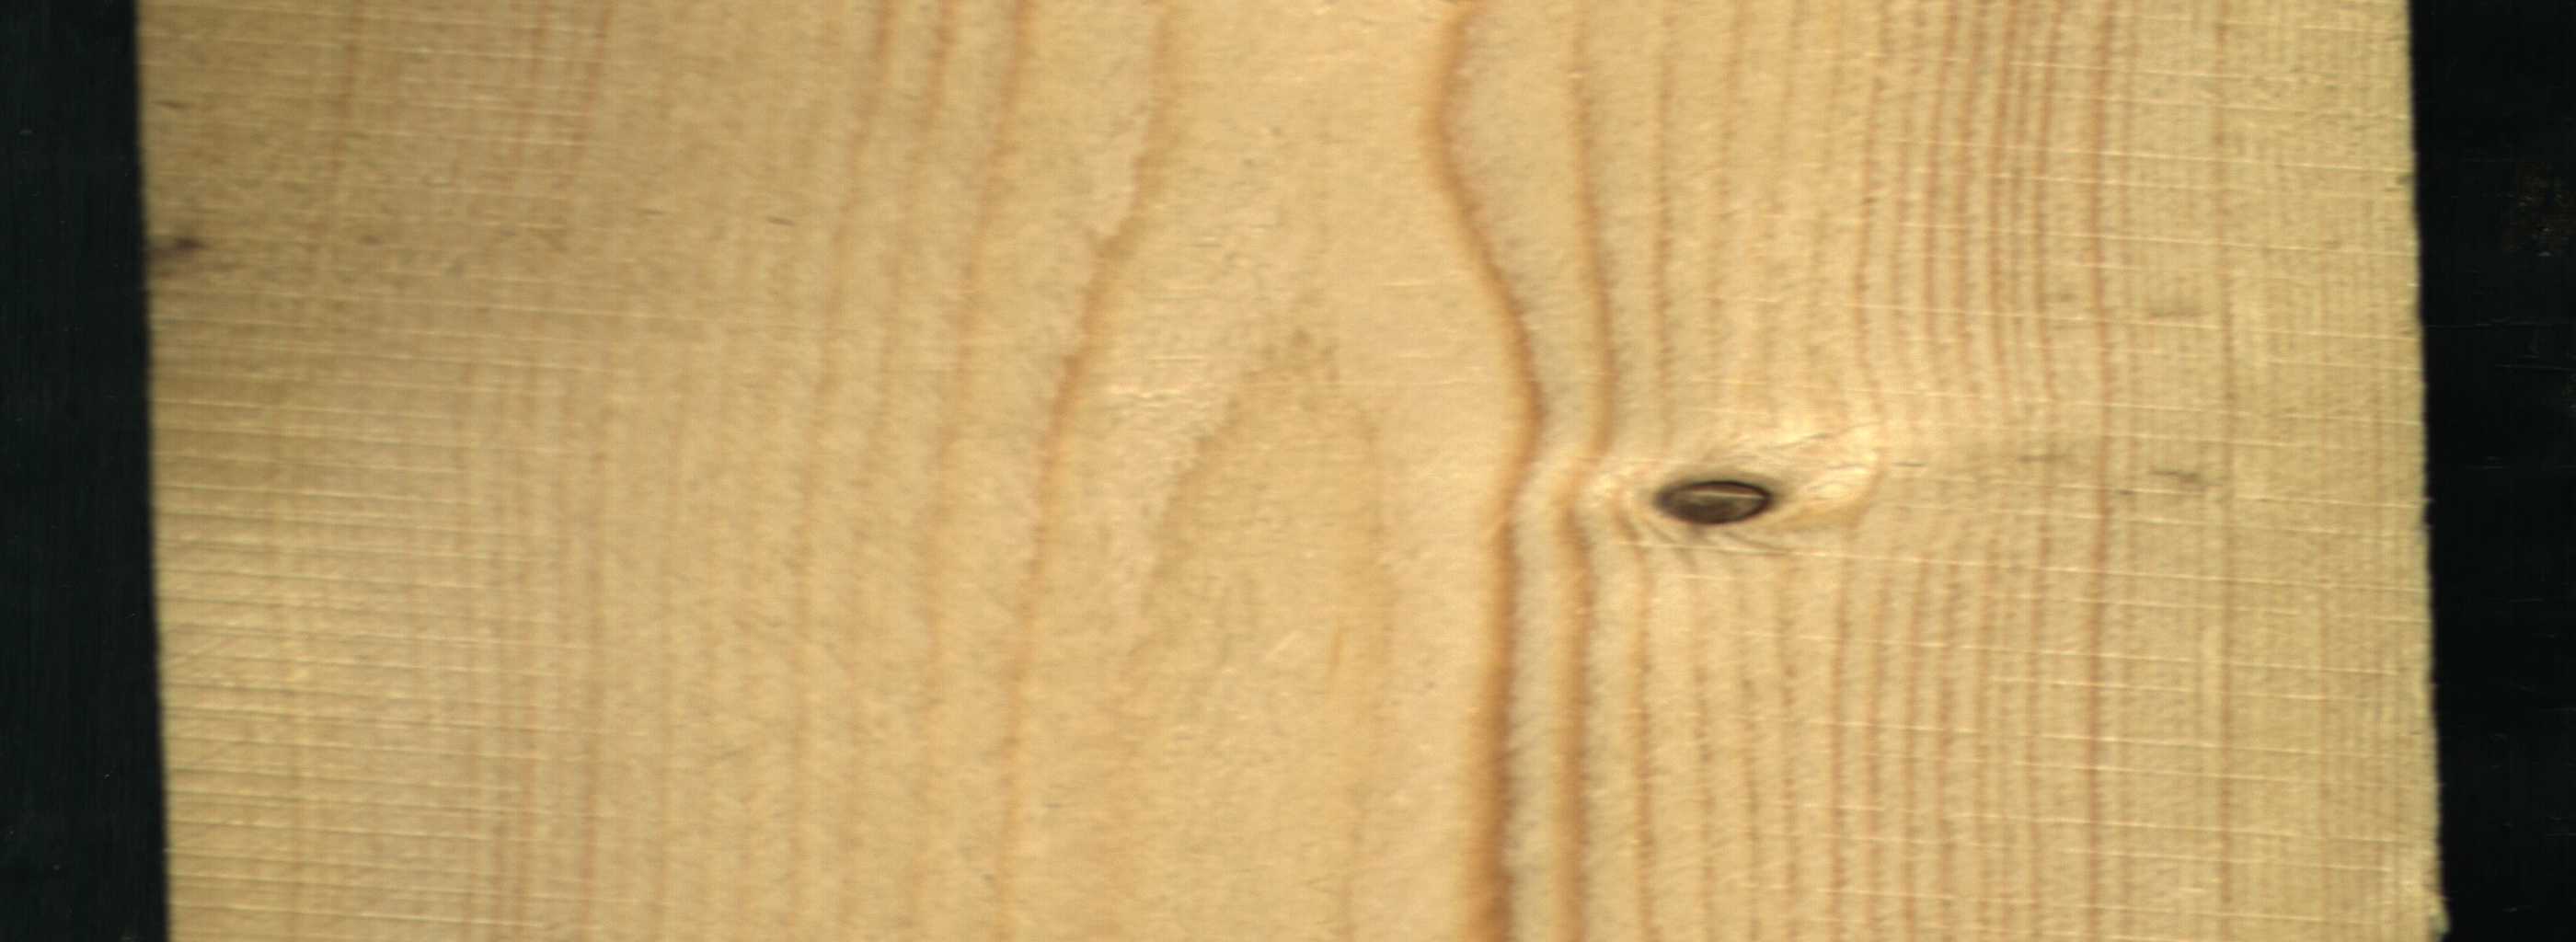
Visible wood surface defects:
Live_Knot